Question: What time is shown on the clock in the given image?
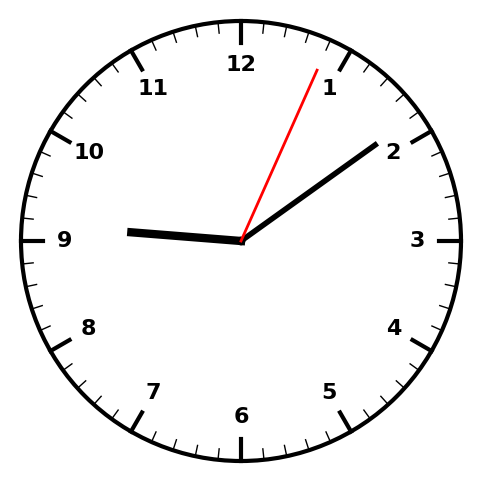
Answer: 09:09:04